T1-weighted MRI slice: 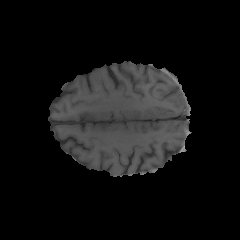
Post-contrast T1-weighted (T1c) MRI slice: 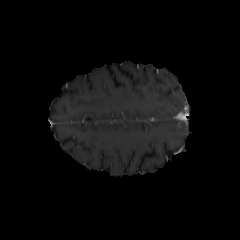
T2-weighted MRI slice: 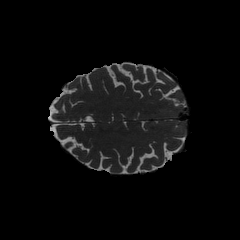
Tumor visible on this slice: no